Interaction volume radius: 5 \u00c5
Interaction volume height: 10 \u00c5
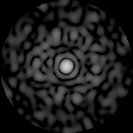
Disorder parameter: 0.8241